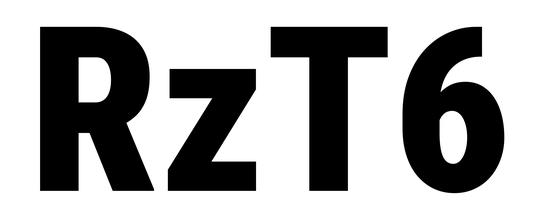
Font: Roboto_Condensed_Black